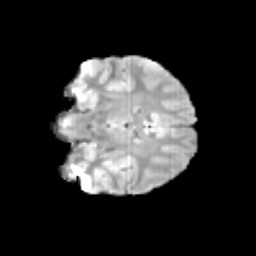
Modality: T2w
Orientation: coronal
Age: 11
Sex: male
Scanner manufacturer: siemens
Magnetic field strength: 3 T
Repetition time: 3.8 s
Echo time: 0.07 s